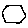
Label: hexagon